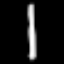
Label: line